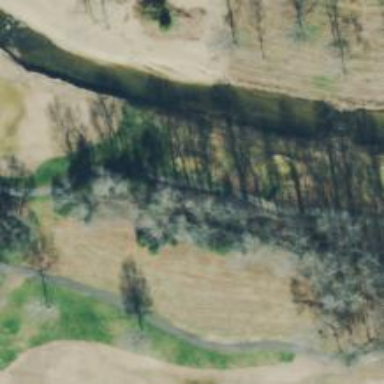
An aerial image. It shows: Golf cartpath that is also road path.